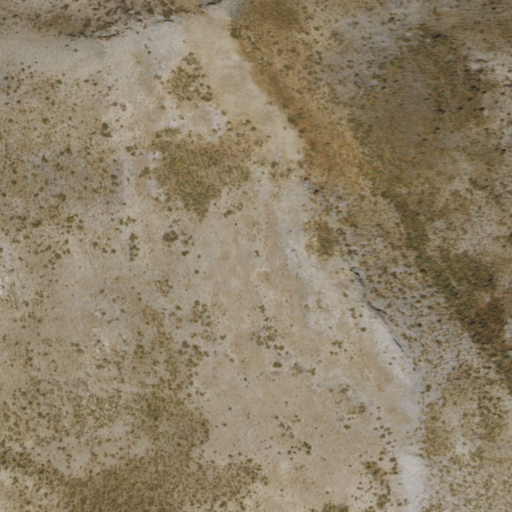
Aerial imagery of mountain in Nevada named Lime Mountain containing shrub and grassland